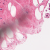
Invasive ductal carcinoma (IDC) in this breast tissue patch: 0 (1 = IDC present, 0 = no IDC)